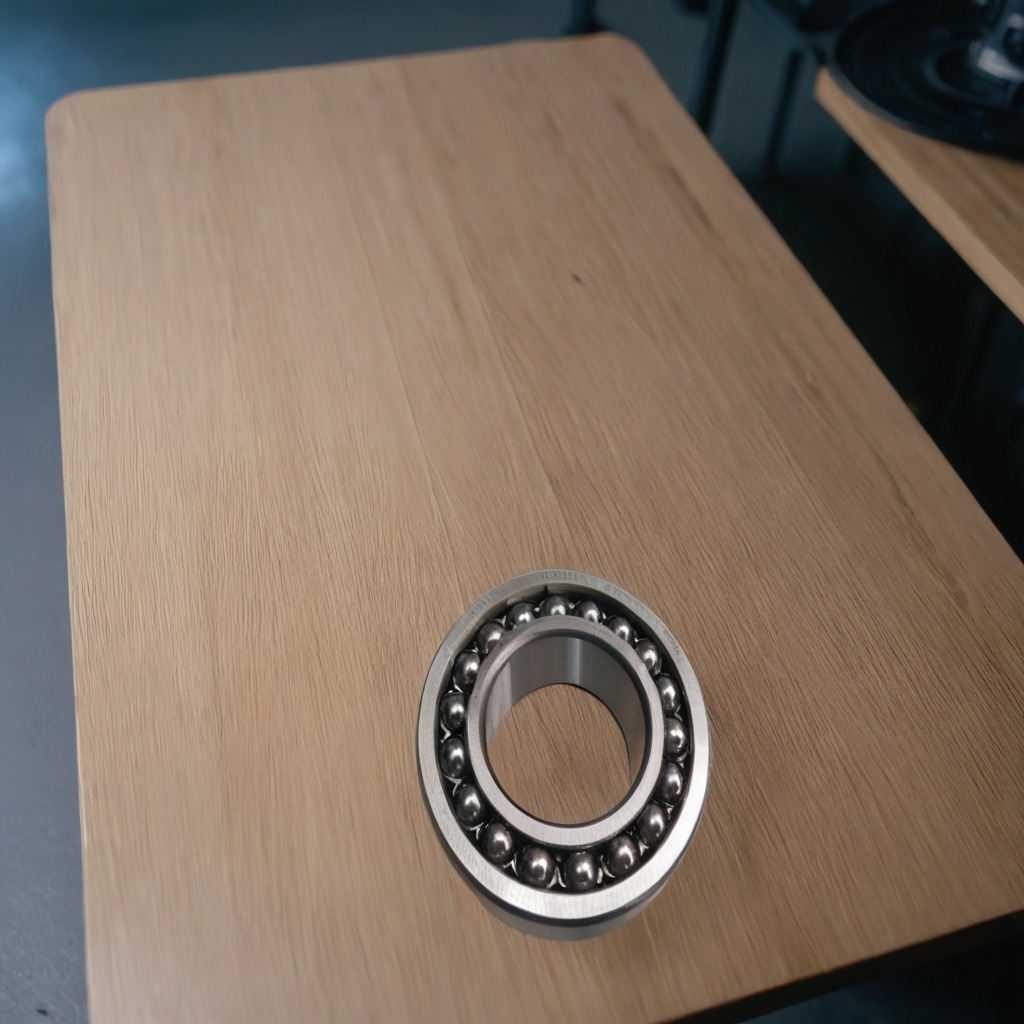
A metal ball bearing is lying on a table.